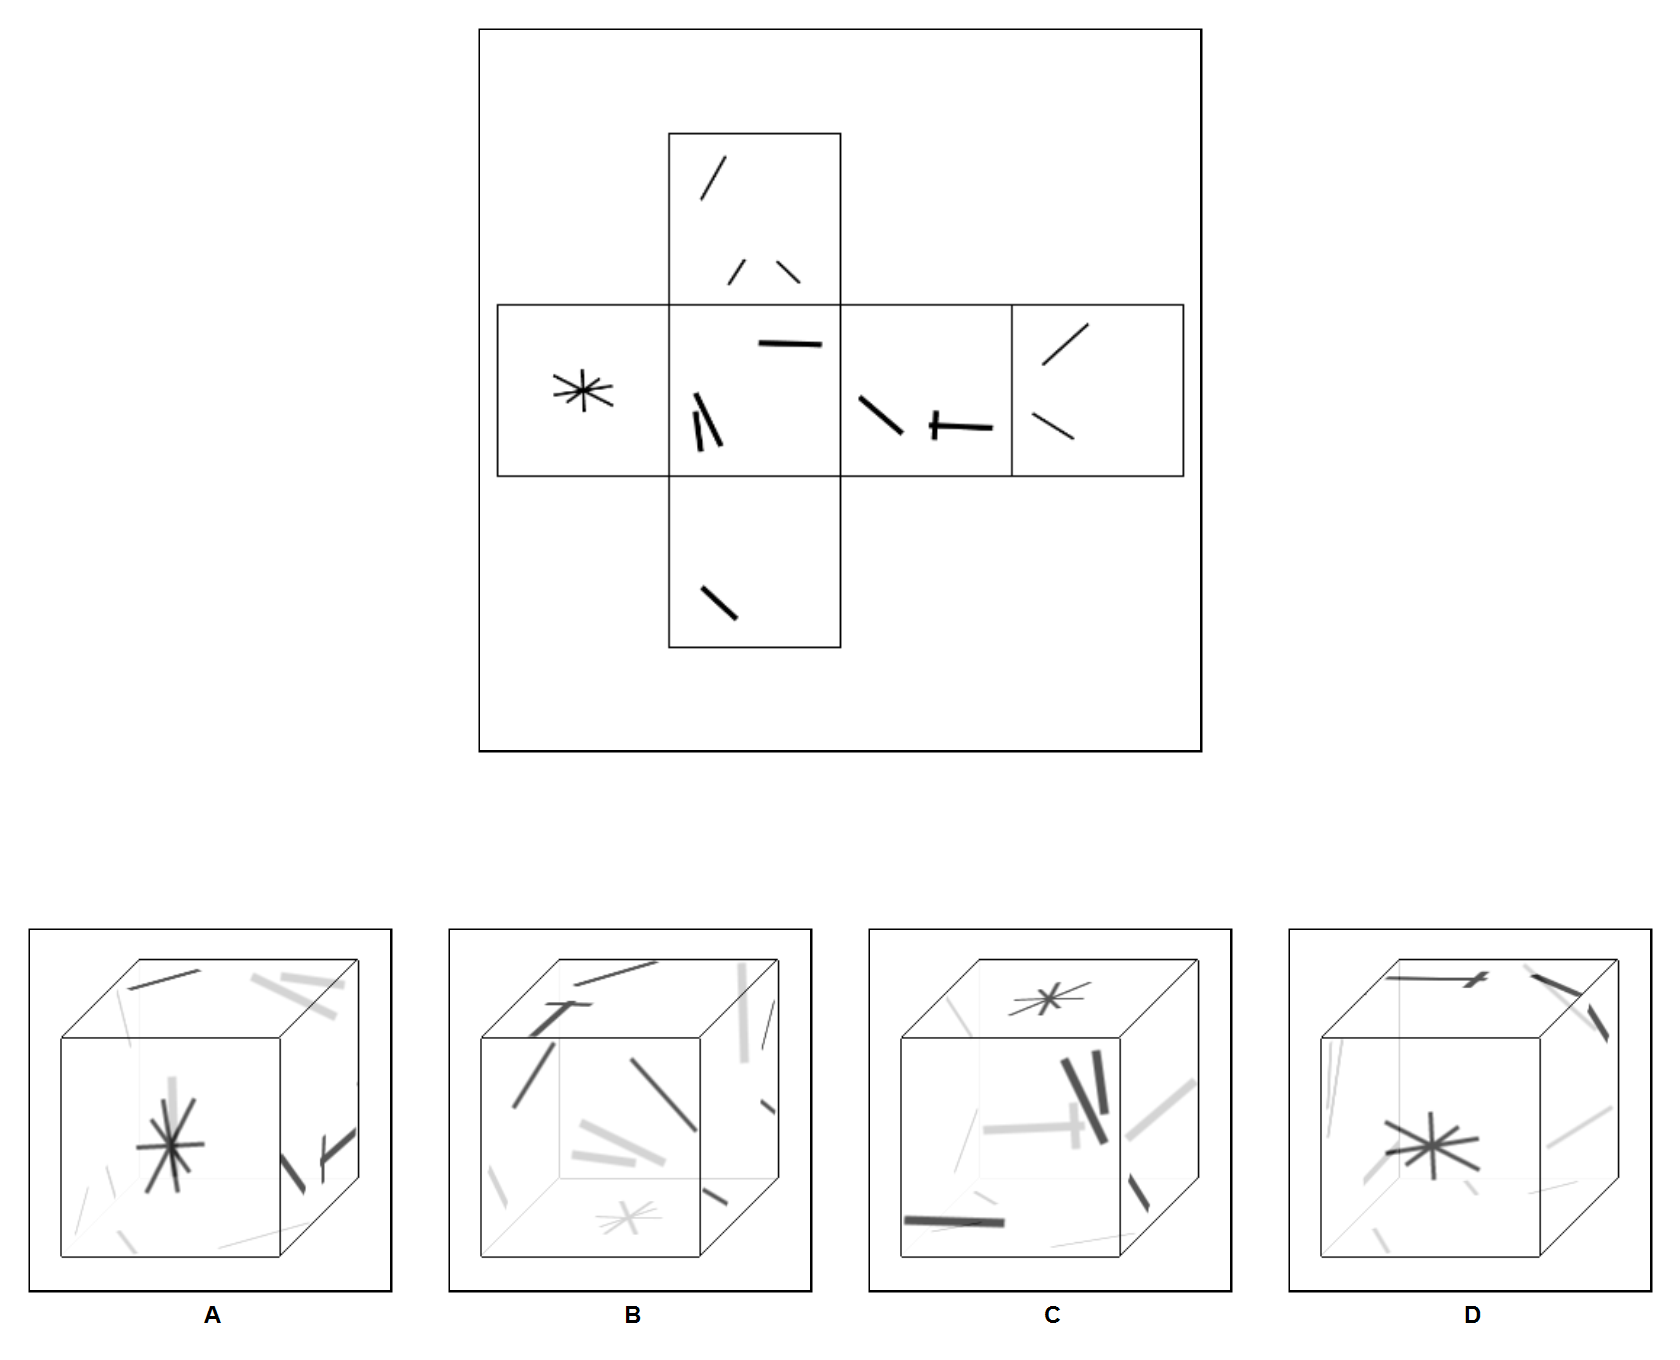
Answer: B